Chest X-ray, PA view. Patient: 46 years old, sex F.
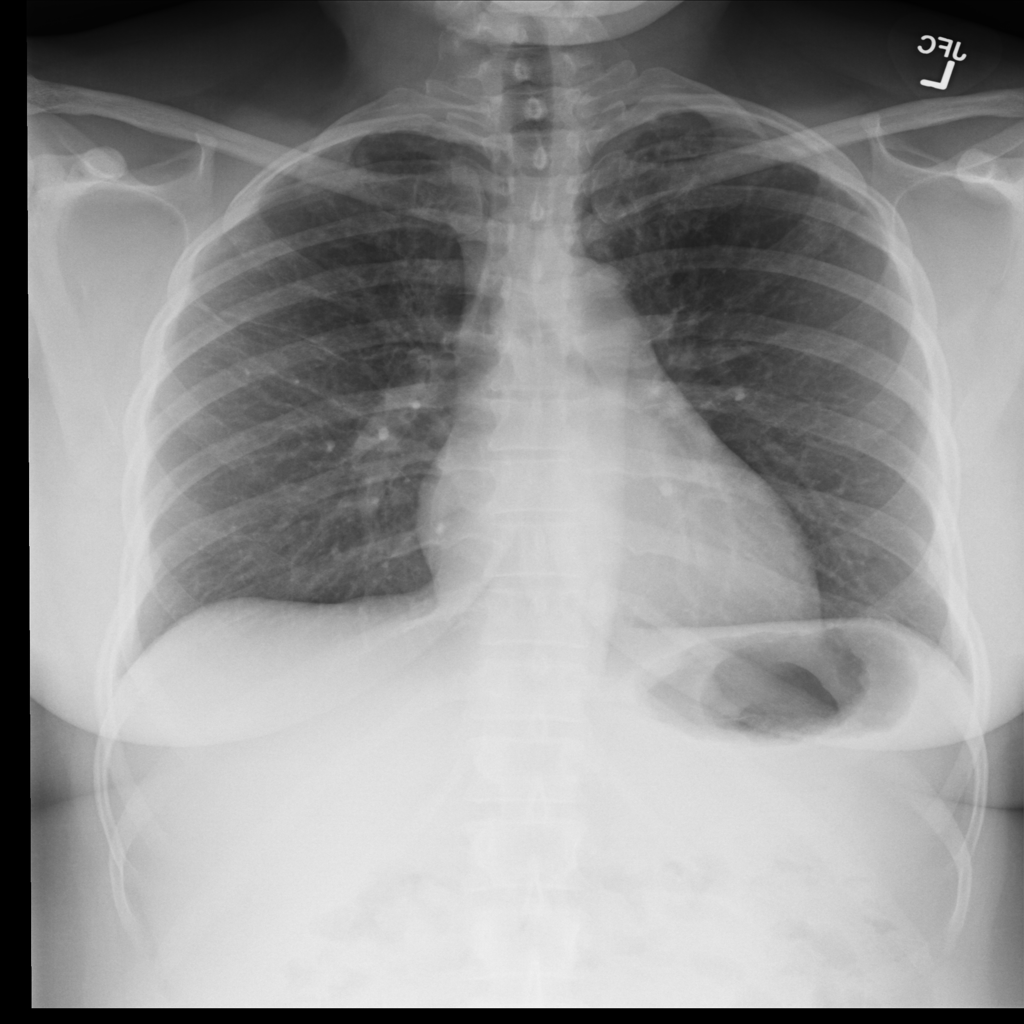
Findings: Fibrosis